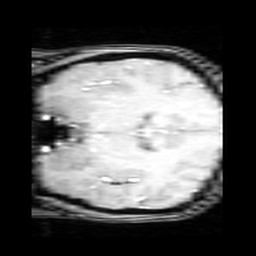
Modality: inplaneT1
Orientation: coronal
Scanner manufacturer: ge
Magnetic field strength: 3 T
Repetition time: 0.25 s
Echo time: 0.0036 s